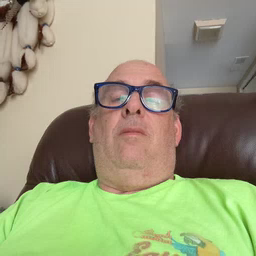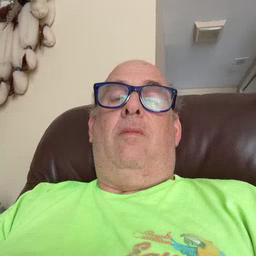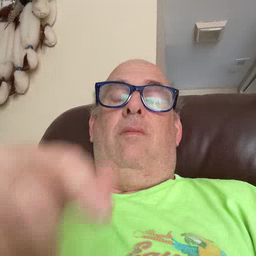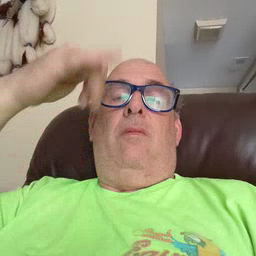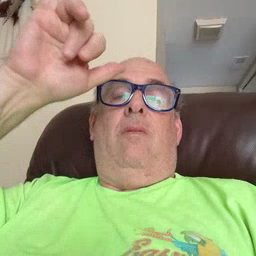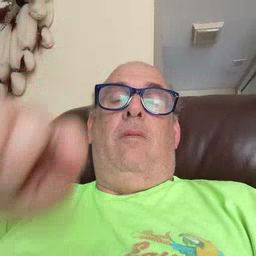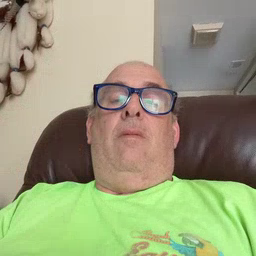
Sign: cow